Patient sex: F
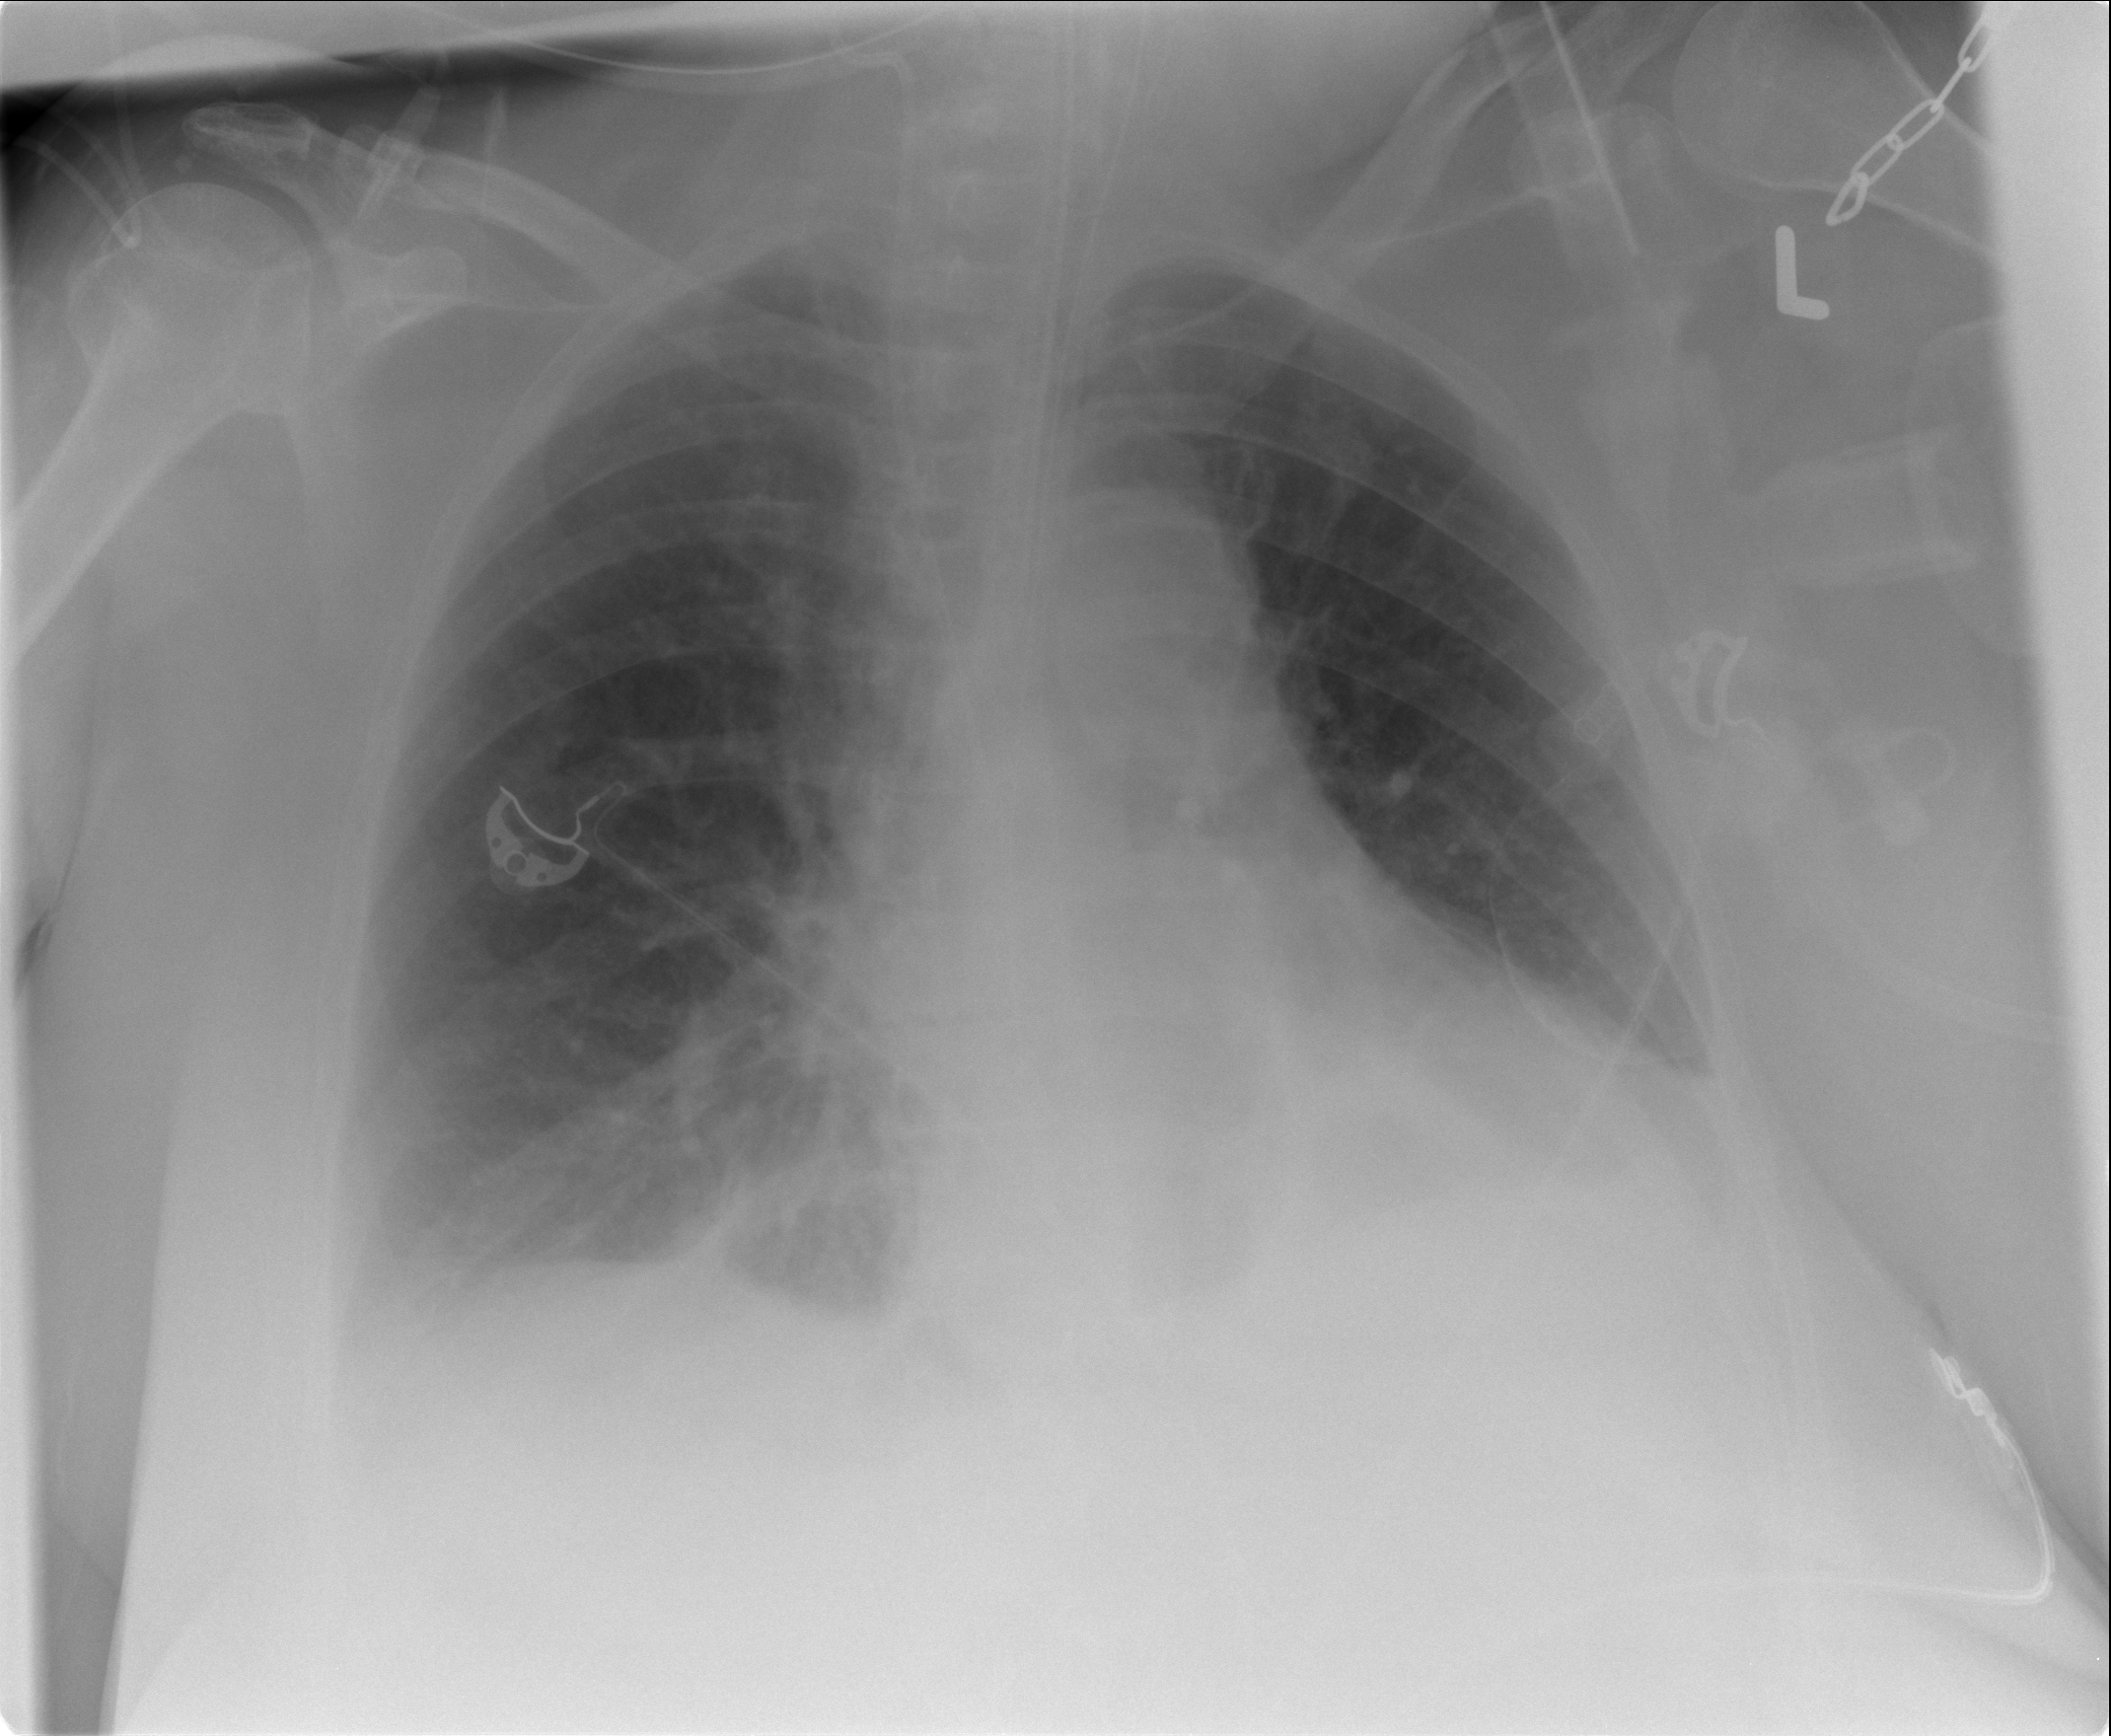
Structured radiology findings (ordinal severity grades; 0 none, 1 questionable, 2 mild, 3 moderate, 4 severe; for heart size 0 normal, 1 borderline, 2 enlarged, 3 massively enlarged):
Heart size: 2
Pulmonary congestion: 2
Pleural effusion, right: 1
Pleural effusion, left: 2
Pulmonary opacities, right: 0
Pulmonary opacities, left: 0
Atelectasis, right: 2
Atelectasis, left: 2